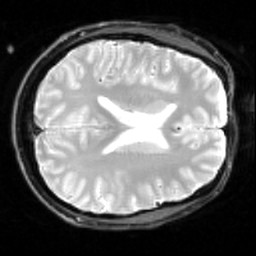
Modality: inplaneT2
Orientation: axial
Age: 21
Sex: male